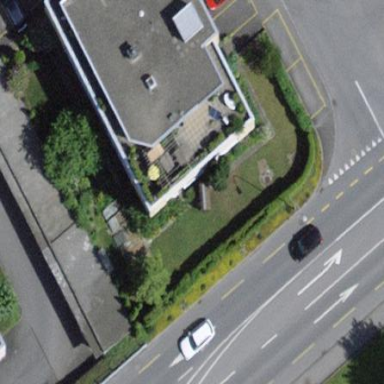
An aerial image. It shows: Carports in parking area.